Interaction volume radius: 10 \u00c5
Interaction volume height: 20 \u00c5
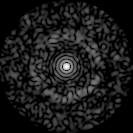
Disorder parameter: 0.8351